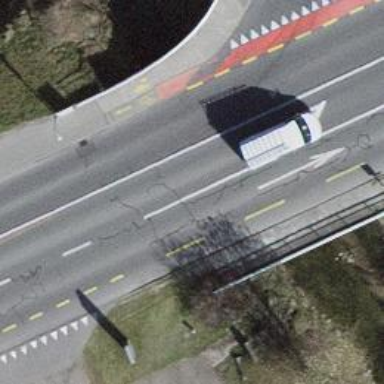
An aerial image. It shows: Secondary road with asphalt surface on bridge. There is cycle lane on the left and cycle track on the right.